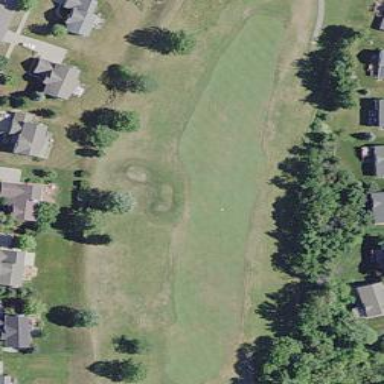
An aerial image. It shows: Golf fairway surrounded by grass.